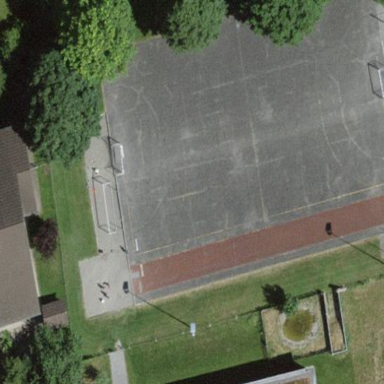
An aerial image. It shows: Athletics pitch used for leisure sports activities.